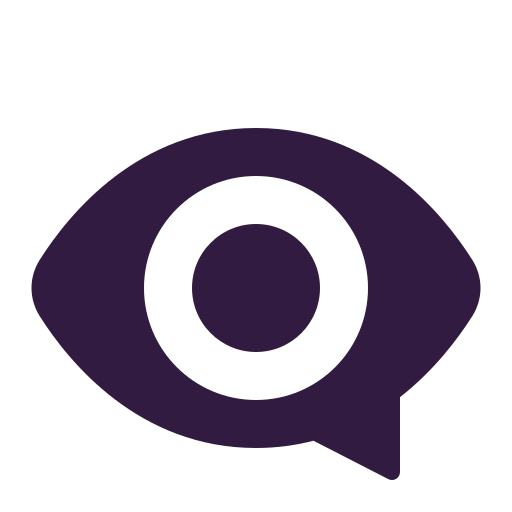
eye in speech bubble flat